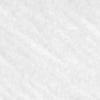
Label: no_change